Question: So far I can only create one type of object - books, can someone explain how can I create movie and journal objects?
This is what I have done so far:
'''
#include <iostream>
#include <fstream>
#include <sstream>
#include <vector>
using namespace std;
struct Item {
string type;
string id;
string title;
string year;
};
struct Movie : Item {
string director;
};
struct Book : public Item {
string author;
string pages;
};
struct Journal : public Item {
string volume;
string number;
};
void readBooks(ifstream& input, vector<Book>& books)
{
string line;
while(getline(input, line)) {
istringstream iss(line);
Book book;
getline(iss, book.type, ',');
getline(iss, book.id, ',');
getline(iss, book.title, ',');
getline(iss, book.year, ',');
getline(iss, book.author, ',');
getline(iss, book.pages, ',');
books.push_back(book);
cout << "Type: " << book.type << endl;
cout << "ID: " << book.id << endl;
cout << "Title: " << book.title << endl;
cout << "Year: " << book.year << endl;
cout << "Author: " << book.author << endl;
cout << "Number of Pages: " << book.pages << endl << endl;
}
}
int main() {
vector<Book> books;
ifstream input("/Users/nethmi/Desktop/library.txt");
if(input.is_open()){
readBooks(input, books);
}
return 0;
}
'''
This the output I get:

## And this is the data in the text file:
Movie,200,Remember The Alamo,1945,George Smith
Movie,203,Lord of the ring: the fellowship of the ring,2001,Pete Jackson
Movie,206,Lord of the ring: the two towers,2002,Peter Jackson
Movie,210,Going for the Touchdown,1984,Frank Madden
Movie,211,Martian Hairdresser,1992,Debbie Gold
Book,231,How to Make Money,1987,Phil Barton,324
Book,240,Garden Projects At Home,1998,Mary Freeman,164
Book,202,The Haunted House Mystery,1996,Bert Morgan,53
Journal,207,ACM,2009,6,8
Journal,212,ACM,2010,5,8
Journal,215,J of Logic,2008,23,14
Journal,281,J of AI,2009,35,1
---
I deleted the movie and journal data to check if it works (just for the book object) and it does, but I don't know how to create 3 types of objects.
Hope this is clear.
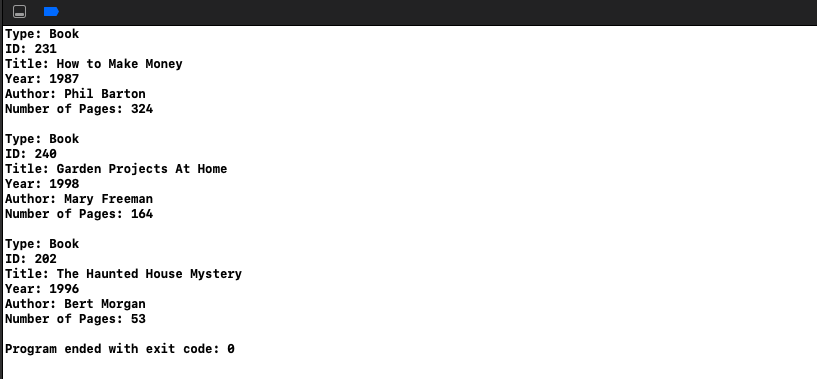
Answer: Your "readBooks" function opens the input file and parses each line with the assumption that it contains book data. It needs to instead grab each line, then (based on your file format) examine the substring from the beginning of the line till the first comma and compare it to values (MOVIE, BOOK, JOURNAL). Once you know what kind of line it is, then pass the line into a function that is specific to creating the type of object needed by that line.
'''
#include <iostream>
#include <fstream>
#include <sstream>
#include <string>
#include <vector>
using namespace std;
struct Item
{
string type;
string id;
string title;
string year;
};
struct Movie : Item
{
string director;
};
struct Book : public Item
{
string author;
string pages;
};
struct Journal : public Item
{
string volume;
string number;
};
void readLines(ifstream& input,
vector<Book>& books,
vector<Movie>& movies,
vector<Journal>& journals)
{
string line;
while(getline(input, line)) {
size_t firstCommaPos = line.find_first_of(',');
string lineType = line.substr(0,firstCommaPos);
istringstream iss(line);
if(lineType.compare(std::string{"Book"}) == 0)
{
Book book;
getline(iss, book.type, ',');
getline(iss, book.id, ',');
getline(iss, book.title, ',');
getline(iss, book.year, ',');
getline(iss, book.author, ',');
getline(iss, book.pages, ',');
books.push_back(book);
cout << "Type: " << book.type << endl;
cout << "ID: " << book.id << endl;
cout << "Title: " << book.title << endl;
cout << "Year: " << book.year << endl;
cout << "Author: " << book.author << endl;
cout << "Number of Pages: " << book.pages << endl << endl;
}
else if(lineType.compare(std::string{"Movie"}) == 0)
{
Movie movie;
getline(iss, movie.type, ',');
getline(iss, movie.id, ',');
getline(iss, movie.title, ',');
getline(iss, movie.year, ',');
getline(iss, movie.director, ',');
movies.push_back(movie);
cout << "Type: " << movie.type << endl;
cout << "ID: " << movie.id << endl;
cout << "Title: " << movie.title << endl;
cout << "Year: " << movie.year << director
cout << "Director: " movie.director << endl << endl;
}
else if(lineType.compare(std::string{"Journal"}) == 0)
{
Journal journal;
getline(iss, journal.type, ',');
getline(iss, journal.id, ',');
getline(iss, journal.title, ',');
getline(iss, journal.year, ',');
getline(iss, journal.volume, ',');
getline(iss, journal.number, ',');
journals.push_back(journal);
cout << "Type: " << journal.type << endl;
cout << "ID: " << journal.id << endl;
cout << "Title: " << journal.title << endl;
cout << "Year: " << journal.year << endl;
cout << "Volume: " << journal.volume << endl;
cout << "Number: " << journal.number << endl << endl;
}
}
int main()
{
vector<Book> books;
vector<Movie> movies;
vector<Journal> journals;
ifstream input("/Users/nethmi/Desktop/library.txt");
if(input.is_open())
{
readLines(input, books, movies, journals);
}
return 0;
}
'''